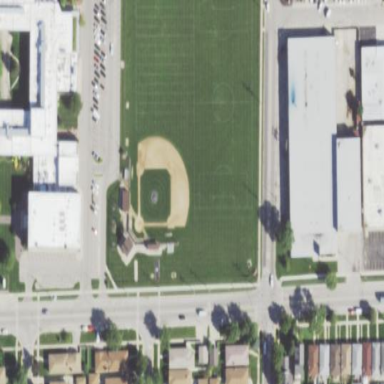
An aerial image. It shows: Baseball pitch for leisure land.